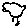
Label: bird